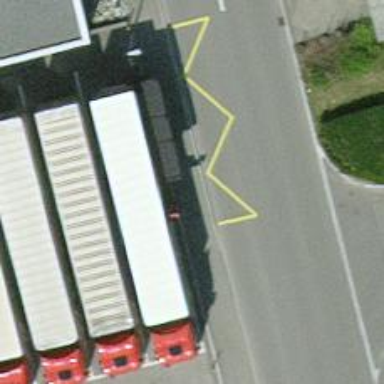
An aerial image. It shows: Bus stop with sheltered platform for public transport.